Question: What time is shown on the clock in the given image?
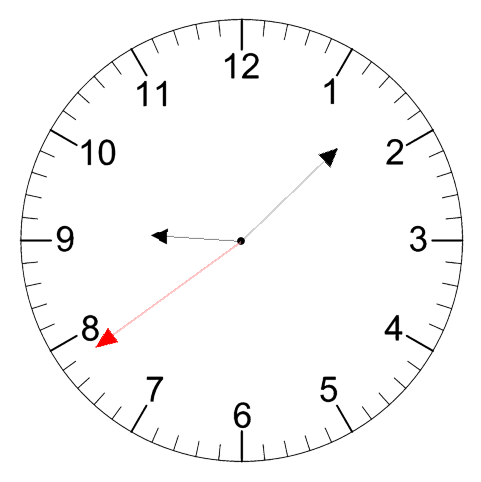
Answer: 09:07:39